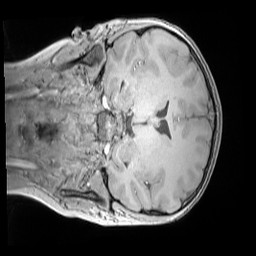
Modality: MP2RAGE
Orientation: coronal
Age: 10
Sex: male
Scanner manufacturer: siemens
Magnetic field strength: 3 T
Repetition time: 4 s
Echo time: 0.00303 s